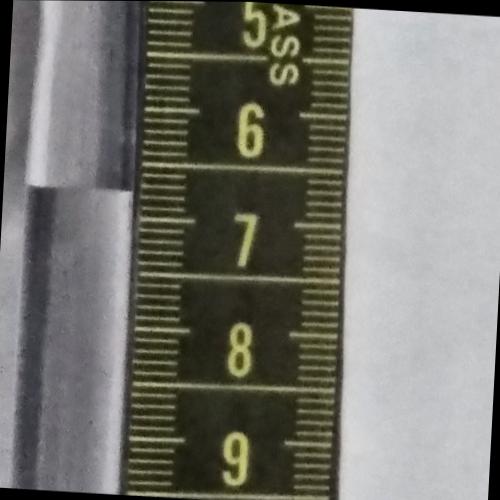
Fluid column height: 6.8 cm